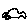
Label: car